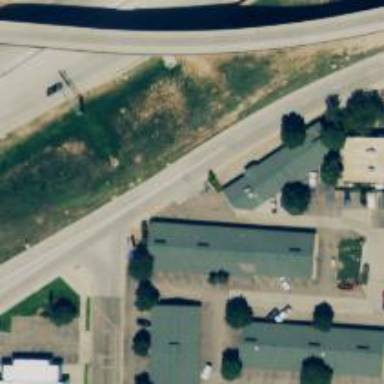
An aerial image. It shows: Secondary road with frontage road.